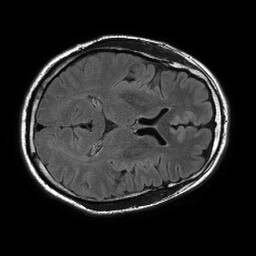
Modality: FLAIR
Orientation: axial
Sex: male
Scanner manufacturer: philips
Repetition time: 11 s
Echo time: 0.125 s